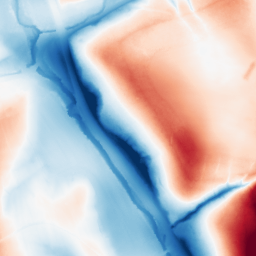
Category: classical
Decomposition family: gaussian_anisotropic
Decomposition parameters: sigma_x: 50
sigma_y: 5
Upsampling method: bicubic
Upsampling parameters: scale: 4
Upsampling scale: 4